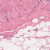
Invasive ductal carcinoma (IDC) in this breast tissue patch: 0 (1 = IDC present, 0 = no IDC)